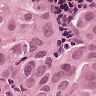
Metastatic tissue present: yes